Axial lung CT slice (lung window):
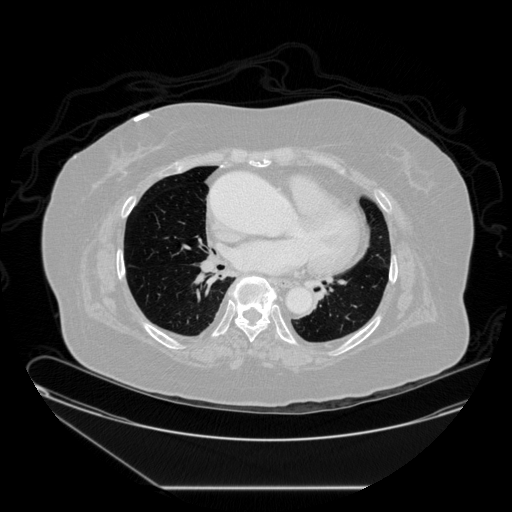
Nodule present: no